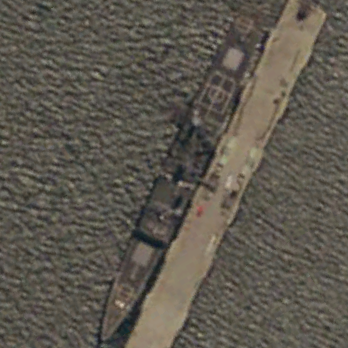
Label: cruiser